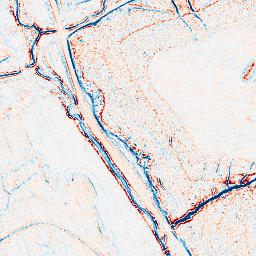
Category: edge_preserving
Decomposition family: anisotropic_diffusion
Decomposition parameters: iterations: 10
kappa: 100
gamma: 0.1
Upsampling method: quartic
Upsampling parameters: scale: 8
Upsampling scale: 8